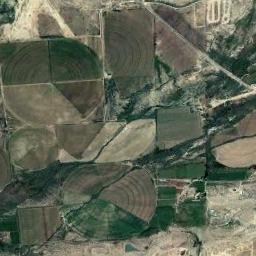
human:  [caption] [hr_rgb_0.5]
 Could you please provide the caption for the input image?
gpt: There are some circle farmland and square farmland .

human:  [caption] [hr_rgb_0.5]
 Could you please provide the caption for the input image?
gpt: Round fields are the same size .

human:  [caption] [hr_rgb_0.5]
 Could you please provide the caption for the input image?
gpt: Several green circular or fan-shaped farmlands with different radii and radians are surrounded by other shapes farmlands that grows other crops .

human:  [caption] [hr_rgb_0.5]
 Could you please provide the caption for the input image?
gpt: Several green, Tan-colored, Circular fields, Including semi-circular and uneven .

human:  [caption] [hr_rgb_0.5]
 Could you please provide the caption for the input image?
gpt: There are some circular farmlands of different sizes .